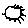
Label: sun